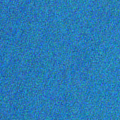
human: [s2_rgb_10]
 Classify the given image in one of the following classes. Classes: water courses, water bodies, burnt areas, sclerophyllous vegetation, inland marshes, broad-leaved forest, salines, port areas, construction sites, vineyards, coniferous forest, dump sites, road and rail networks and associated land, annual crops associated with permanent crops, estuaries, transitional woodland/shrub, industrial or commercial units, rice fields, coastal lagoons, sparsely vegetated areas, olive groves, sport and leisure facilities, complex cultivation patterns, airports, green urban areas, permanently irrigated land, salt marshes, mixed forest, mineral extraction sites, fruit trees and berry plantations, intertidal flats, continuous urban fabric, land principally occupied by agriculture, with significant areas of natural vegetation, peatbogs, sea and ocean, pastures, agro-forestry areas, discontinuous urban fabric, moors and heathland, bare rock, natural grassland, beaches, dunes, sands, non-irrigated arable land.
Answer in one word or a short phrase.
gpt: sea and ocean